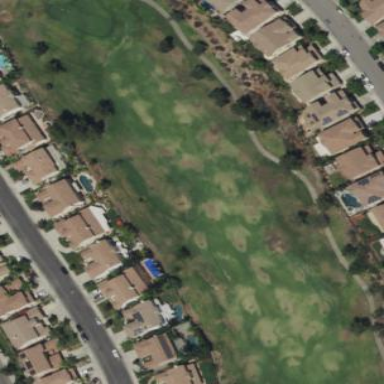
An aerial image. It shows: Golf fairway in the image.